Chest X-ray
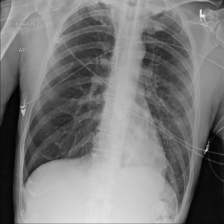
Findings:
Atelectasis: negative
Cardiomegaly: negative
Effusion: negative
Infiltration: positive
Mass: negative
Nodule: negative
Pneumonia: negative
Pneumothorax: negative
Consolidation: negative
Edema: negative
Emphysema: negative
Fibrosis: negative
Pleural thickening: negative
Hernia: negative